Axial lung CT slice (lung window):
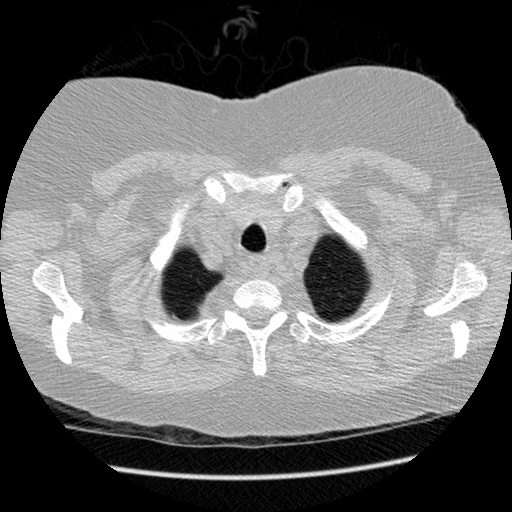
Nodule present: no